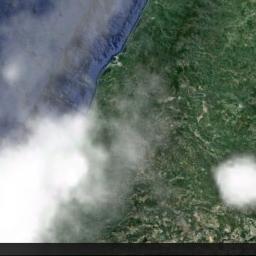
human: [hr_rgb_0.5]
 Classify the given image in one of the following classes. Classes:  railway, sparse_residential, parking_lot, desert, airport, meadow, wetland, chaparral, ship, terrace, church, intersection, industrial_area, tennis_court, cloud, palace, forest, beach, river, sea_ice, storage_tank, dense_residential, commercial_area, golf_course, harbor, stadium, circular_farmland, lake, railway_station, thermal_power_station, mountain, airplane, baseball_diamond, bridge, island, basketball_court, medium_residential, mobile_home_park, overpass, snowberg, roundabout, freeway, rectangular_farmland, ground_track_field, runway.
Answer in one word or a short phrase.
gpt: cloud